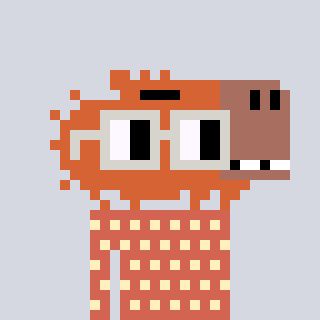
a pixel art character with square light gray glasses, a capybara-shaped head and a peachy-colored body on a cool background